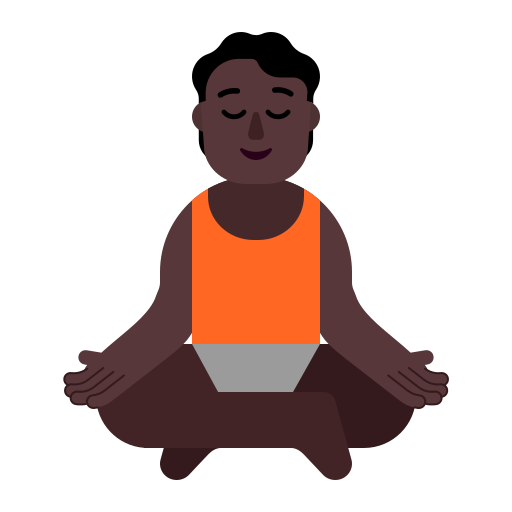
person in lotus position flat dark